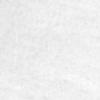
Label: no_change